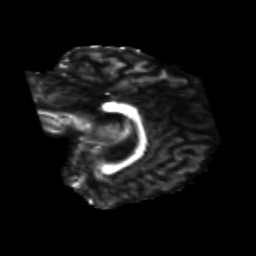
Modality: FA
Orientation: sagittal
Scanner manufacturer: siemens
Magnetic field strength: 3 T
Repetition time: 6.8 s
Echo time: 0.093 s